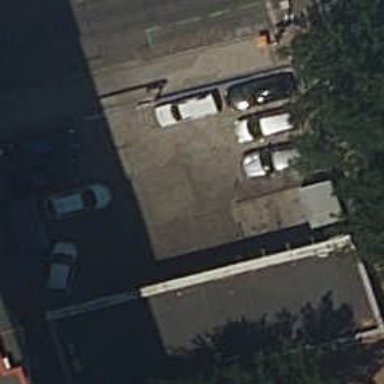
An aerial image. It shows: Commercial building housing car repair shop.